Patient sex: M
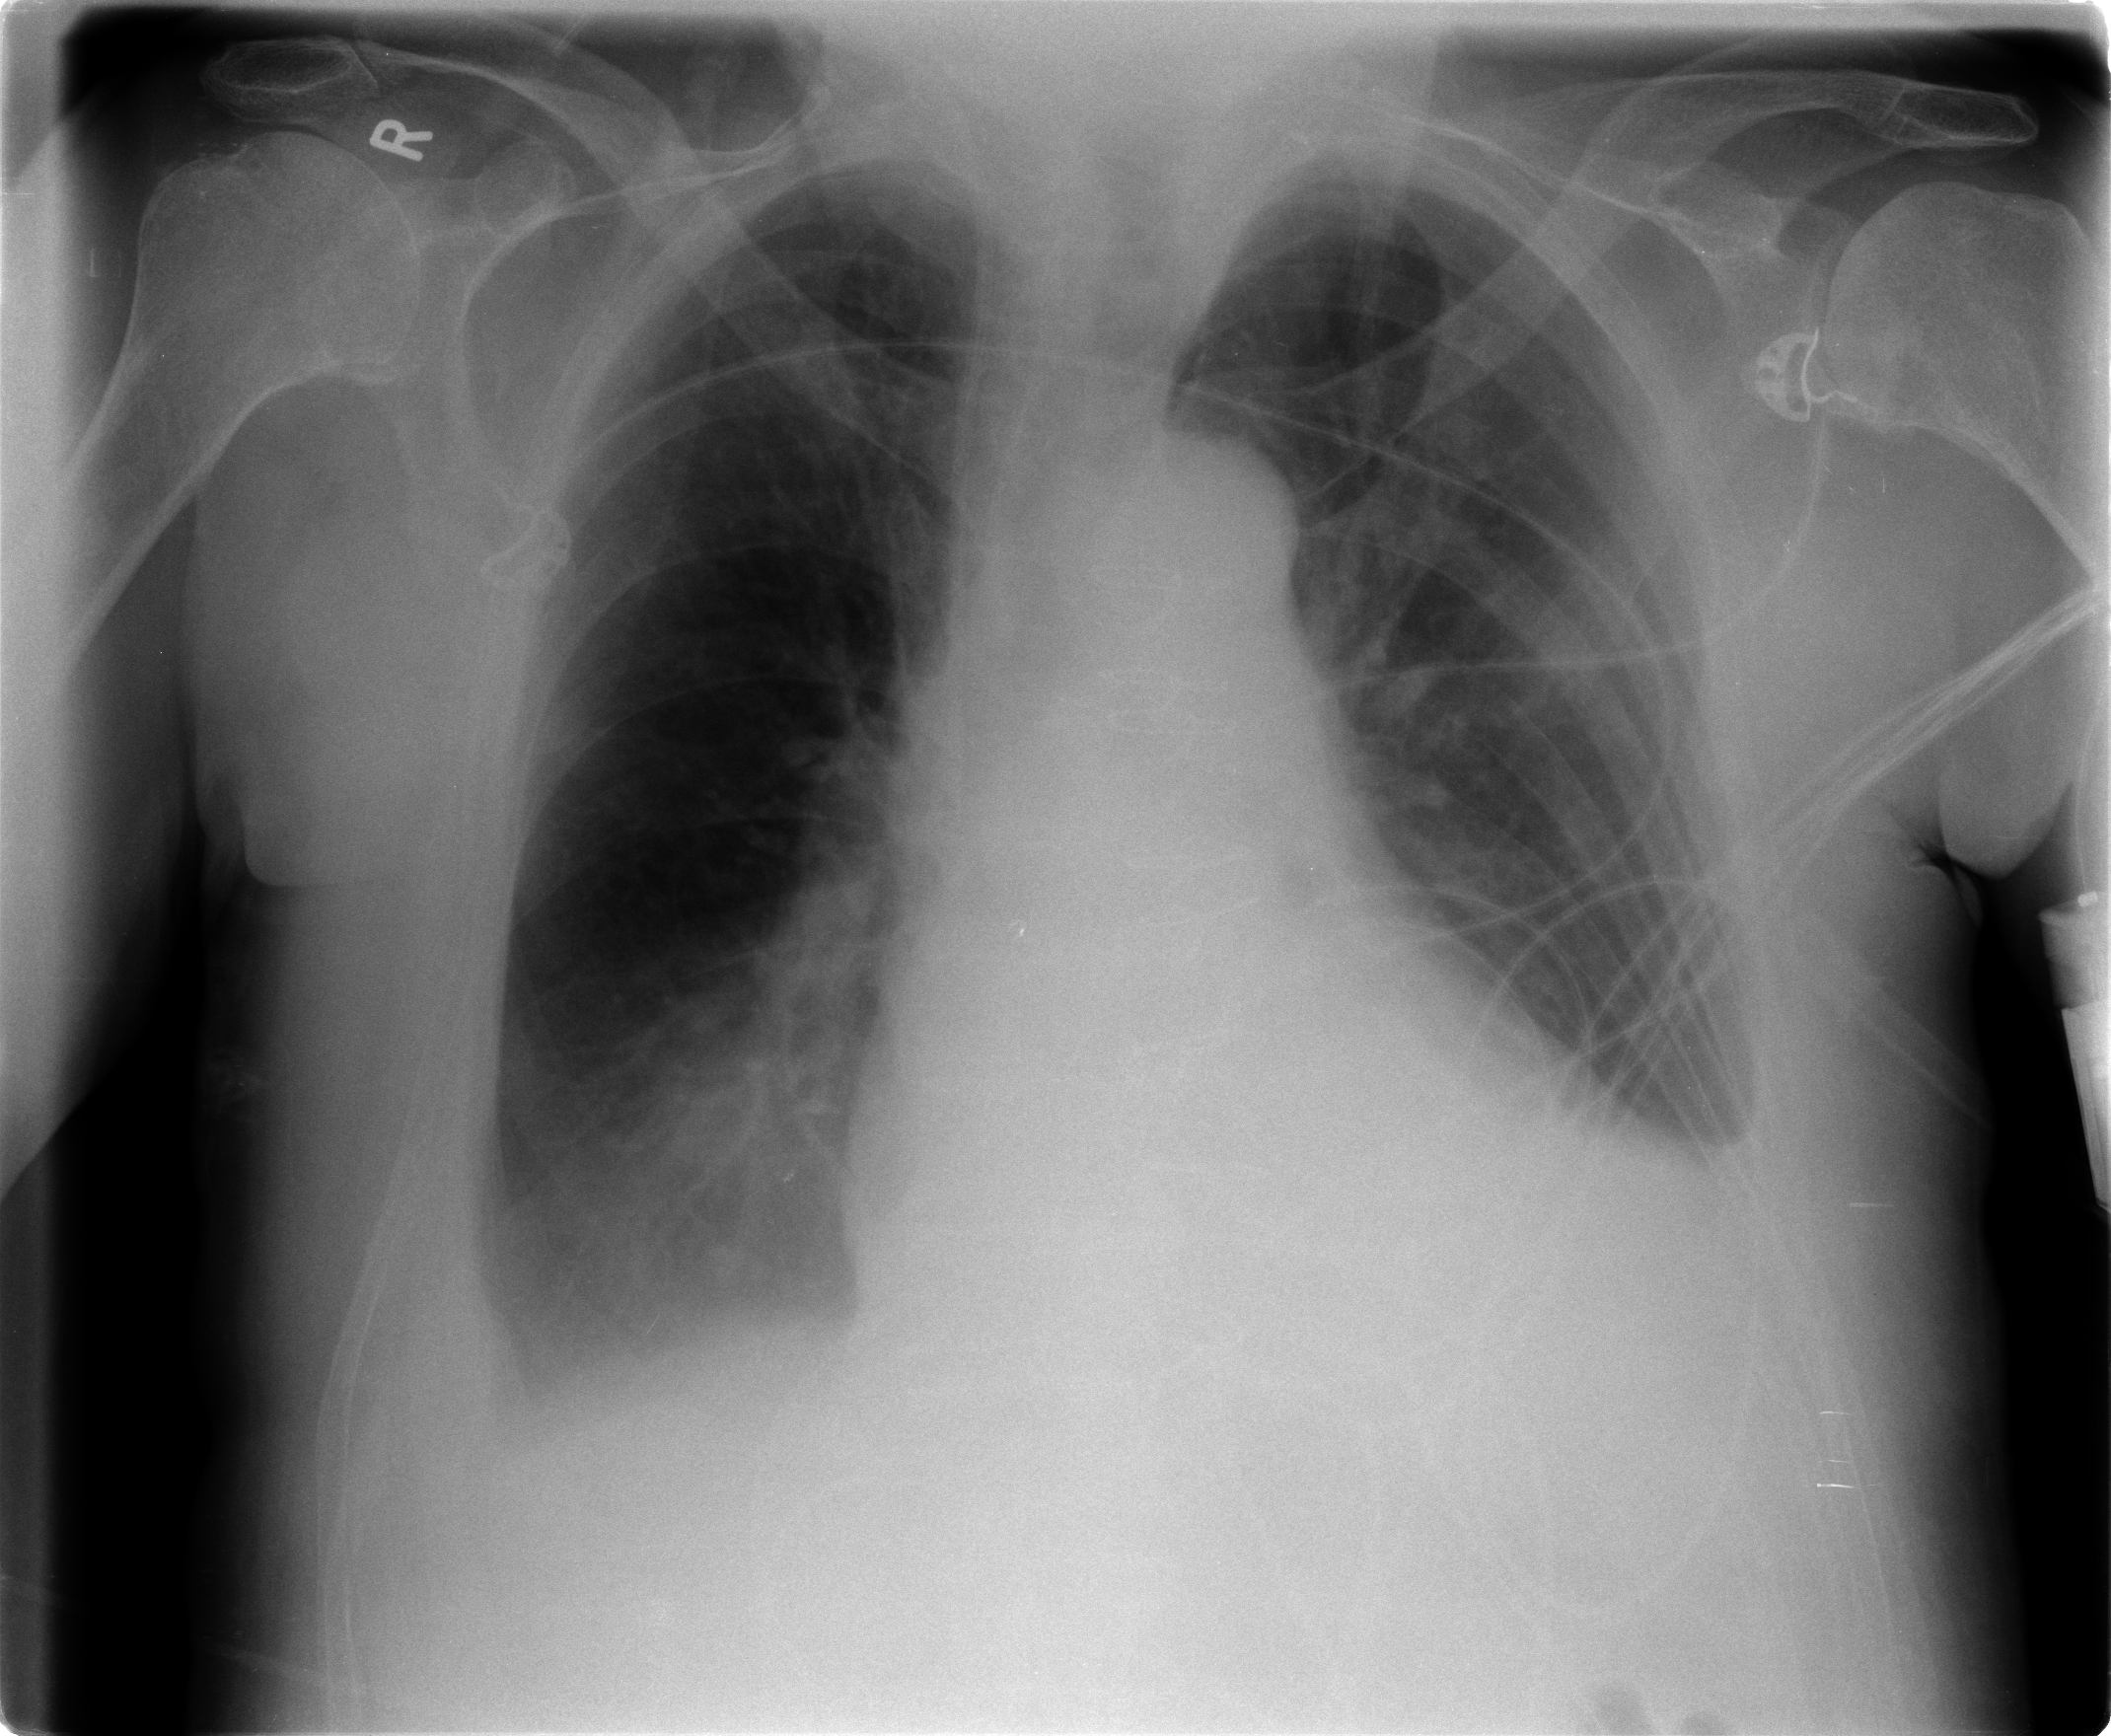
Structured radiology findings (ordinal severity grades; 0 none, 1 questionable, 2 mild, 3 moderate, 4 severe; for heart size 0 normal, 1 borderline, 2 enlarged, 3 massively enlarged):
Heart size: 2
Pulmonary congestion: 2
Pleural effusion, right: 2
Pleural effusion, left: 2
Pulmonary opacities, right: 0
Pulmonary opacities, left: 0
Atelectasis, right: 2
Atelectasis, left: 2